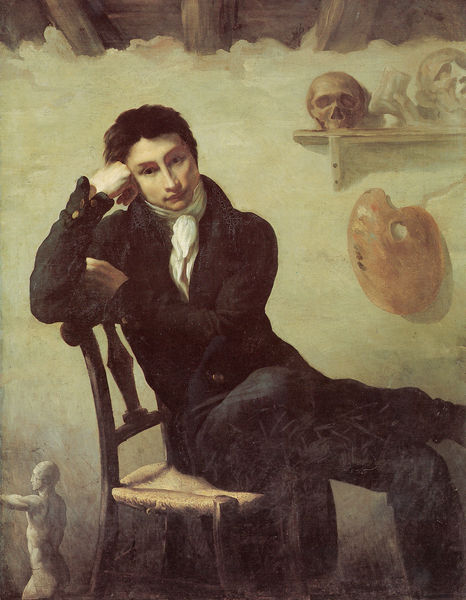
Titel: Portrait d' un jeune artiste dans un atelier
Künstler: Ecole française
Standort: Paris
Institution: Musée du Louvre
Schlagwörter: akt, fuß, gemälde, hand, kopf, körper, mann, schatten, sitzen, elegant, hell, holz, köpfe, licht, raum, schwarz, stuhl, weiss, zimmer, blick, schal, tuch, rock, schleife, anzug, hemd, hose, jung, regal, wand, anatomie, arm, arme, augen, kragen, schädel, bildnis, hände, portrait, porträt, rückenlehne, figur, mantel, sessel, sitzend, decke, frontal, skulptur, statue, bein, lehne, sitz, büste, halstuch, atelier, maler, melancholie, balken, plastik, junge, nachdenklich, ellenbogen, knie, knöpfe, selbstporträt, vanitas, stütze, maske, denken, künstler, selbstbildnis, denker, holzdecke, malen, palette, wissenschaftler, studien, sims, selbstportrait, skelett, totenkopf, skulpturen, junger mann, aufgestützt, zimmerdecke, gips, sprechend, david, totenschädel, bozetto, ablage, holzbalken, überkreuzt, bildhauer, bord, pallette, balkendecke, masken, lebendig, regalbrett, abgestützt, getüncht, hamlet, jacques louis david, palstik, schäde, köüfe, binsengeflecht, binsenstuhl, echorché, skelettkopf